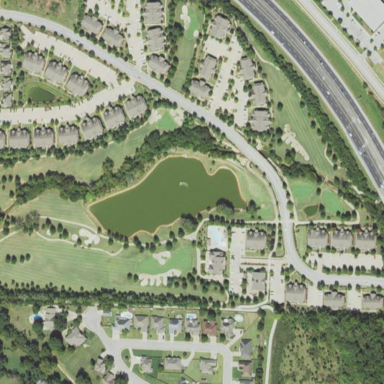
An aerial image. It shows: Golf course surrounded by greenery.